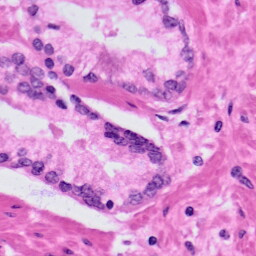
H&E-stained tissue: Prostate